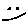
Label: smiley face